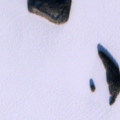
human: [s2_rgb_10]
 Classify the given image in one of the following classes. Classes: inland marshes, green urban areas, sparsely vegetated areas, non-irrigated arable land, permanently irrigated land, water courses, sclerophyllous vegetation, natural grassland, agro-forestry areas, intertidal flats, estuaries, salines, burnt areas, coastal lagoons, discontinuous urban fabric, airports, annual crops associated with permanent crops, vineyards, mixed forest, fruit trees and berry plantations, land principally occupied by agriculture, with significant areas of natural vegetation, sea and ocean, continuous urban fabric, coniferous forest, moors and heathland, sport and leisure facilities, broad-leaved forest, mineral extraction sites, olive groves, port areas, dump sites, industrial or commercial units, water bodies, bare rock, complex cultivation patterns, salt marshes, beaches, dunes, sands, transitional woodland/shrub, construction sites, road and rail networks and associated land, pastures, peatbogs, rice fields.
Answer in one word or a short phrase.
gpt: coniferous forest, water bodies